Field crop: tomato
Growth stage: 2
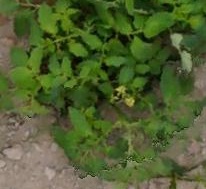
Species: tomato